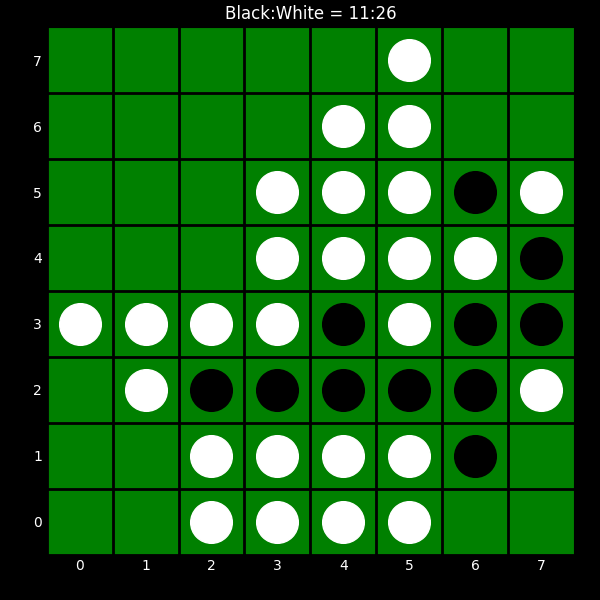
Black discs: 11
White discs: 26